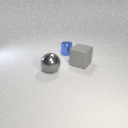
small blue metal cylinder behind large gray metal sphere